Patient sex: M
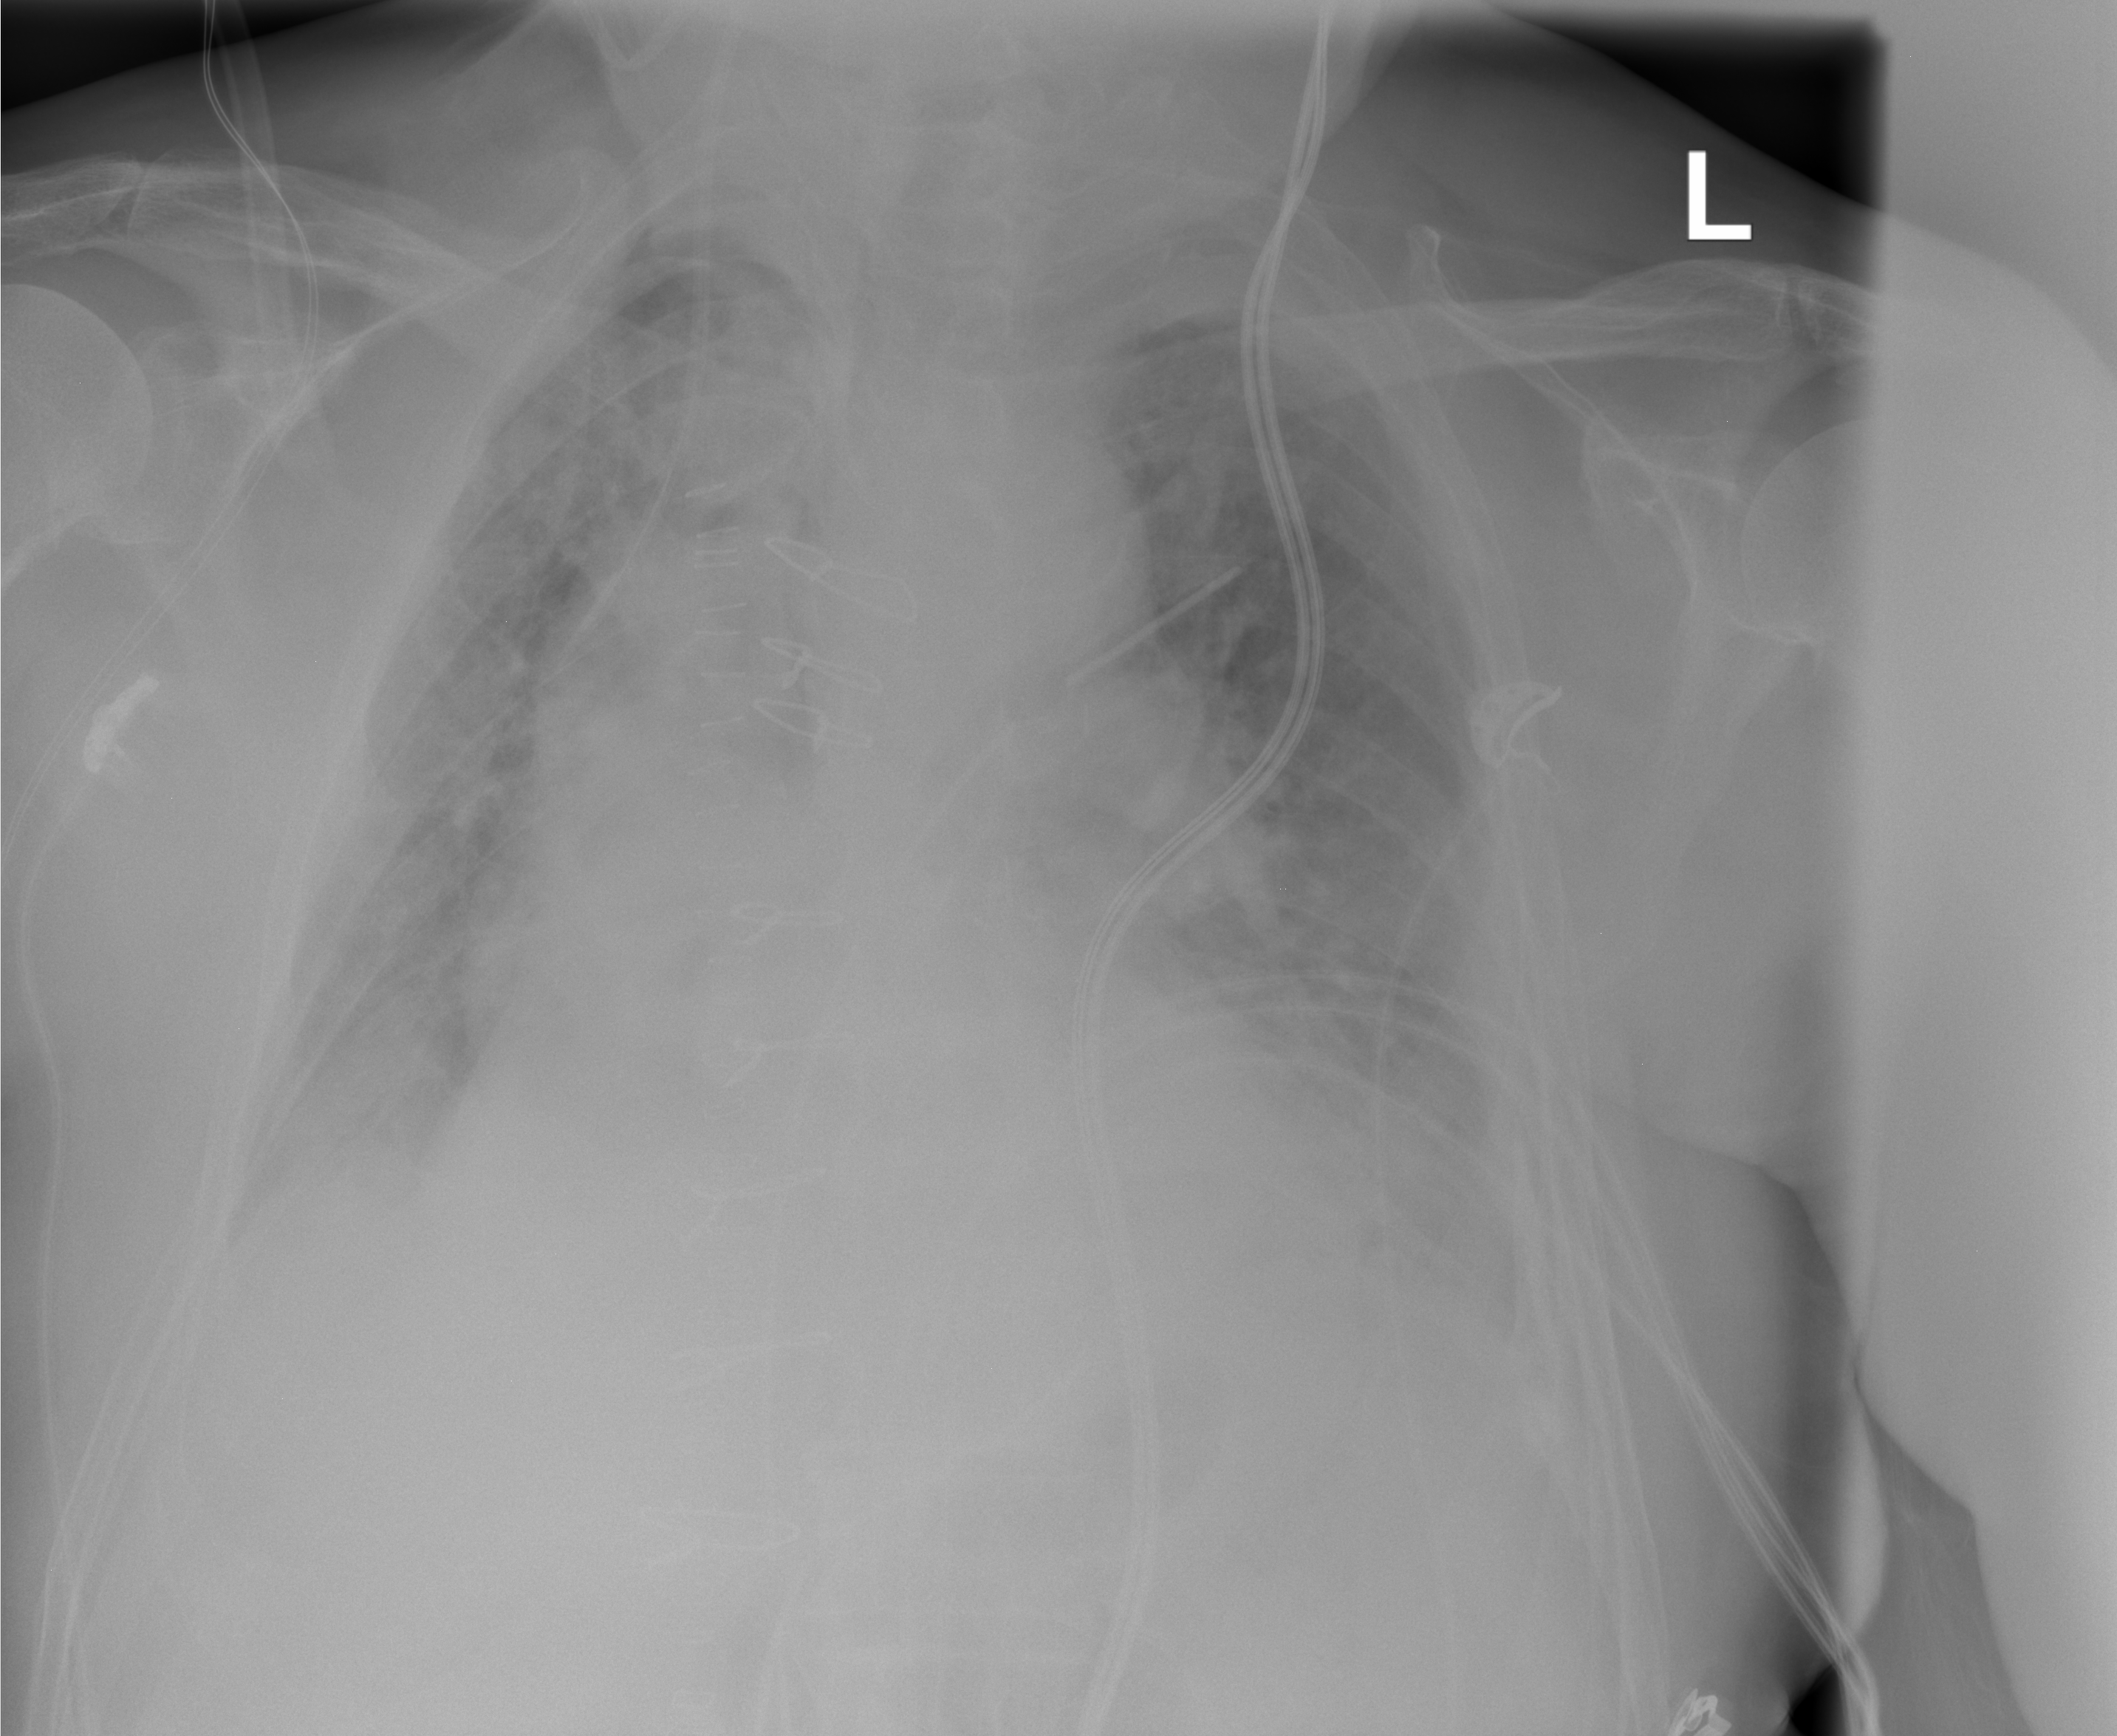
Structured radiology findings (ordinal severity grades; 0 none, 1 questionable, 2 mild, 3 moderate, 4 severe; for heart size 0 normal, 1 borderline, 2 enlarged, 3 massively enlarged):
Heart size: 0
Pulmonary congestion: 2
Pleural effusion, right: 2
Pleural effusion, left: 2
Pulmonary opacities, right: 2
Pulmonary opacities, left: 0
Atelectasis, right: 2
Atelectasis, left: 0